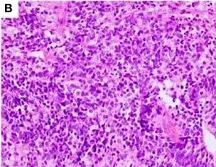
HE 400x:The cytoplasm of tumor cells is sparse, the cell boundary is unclear. The round or oval nuclei and nuclear hyperchromatism and fission can be seen.
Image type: pathology (h&e)